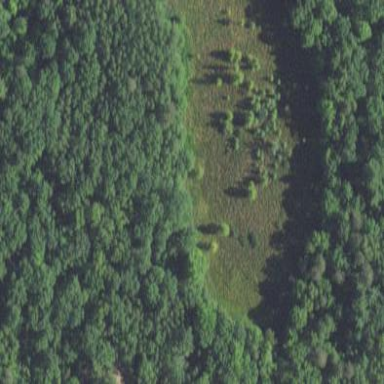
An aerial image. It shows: Wetland area.